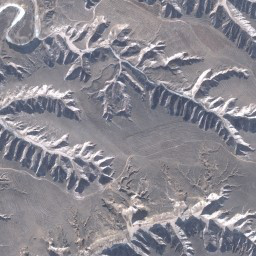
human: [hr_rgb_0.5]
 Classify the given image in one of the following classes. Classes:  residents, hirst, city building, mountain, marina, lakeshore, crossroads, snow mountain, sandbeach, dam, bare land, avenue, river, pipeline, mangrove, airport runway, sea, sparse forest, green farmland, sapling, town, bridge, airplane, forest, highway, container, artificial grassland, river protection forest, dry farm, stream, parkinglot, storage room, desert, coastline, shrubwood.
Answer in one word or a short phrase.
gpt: mountain